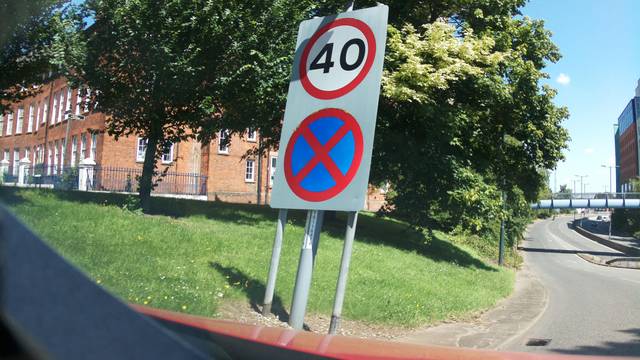
Region: United Kingdom
Coordinates: 52.927, -1.48